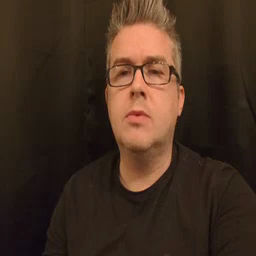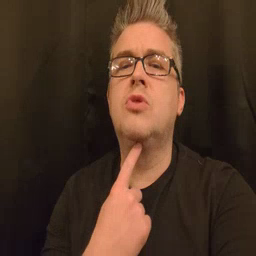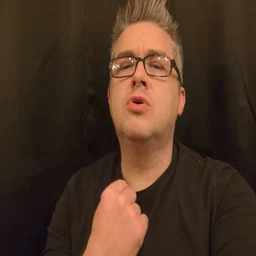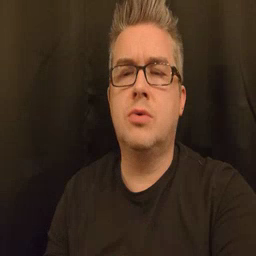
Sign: thirsty